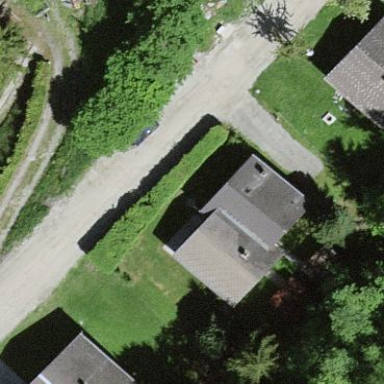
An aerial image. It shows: Simple and straightforward house.